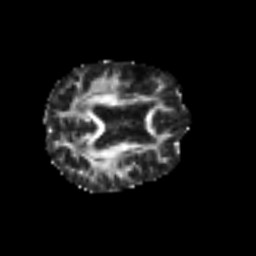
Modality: FA
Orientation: axial
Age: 76
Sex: female
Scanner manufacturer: siemens
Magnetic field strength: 3 T
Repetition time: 6.1 s
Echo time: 0.101 s